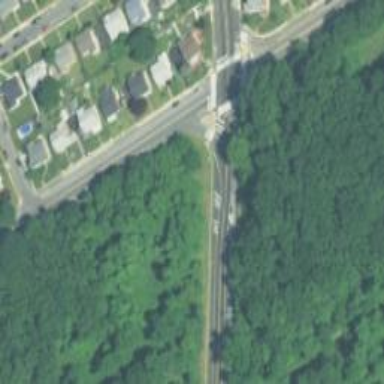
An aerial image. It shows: Marked road crossing.